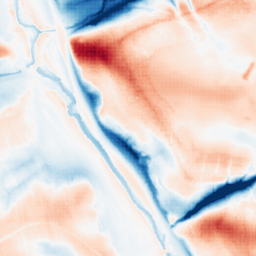
Category: classical
Decomposition family: gaussian_anisotropic
Decomposition parameters: sigma_x: 5
sigma_y: 20
Upsampling method: sinc_blackman
Upsampling parameters: scale: 4
kernel_size: 8
Upsampling scale: 4